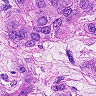
Metastatic tissue present: yes